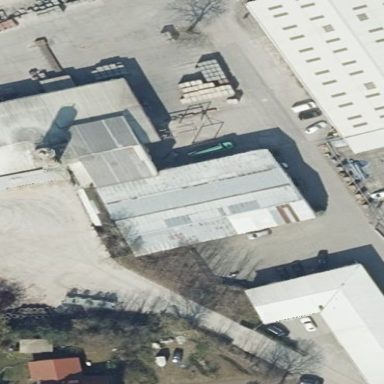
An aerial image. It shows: Commercial building.